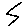
Label: zigzag